Question: Is it possible to search a JOB by the code it executes?
I.E. I want to find the JOB that launches a certain stored procedure.
Is there a query to do it?

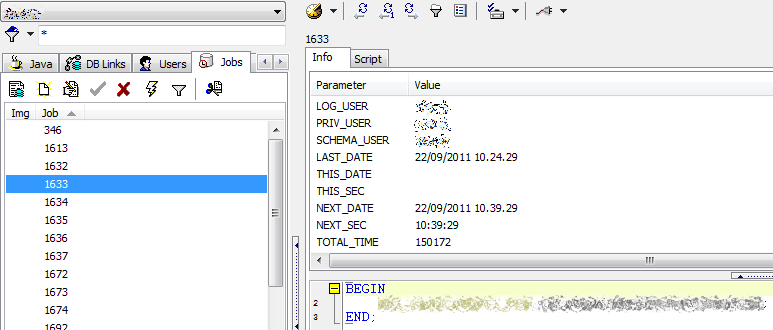
Answer: Try using the all_dependencies view.
'''
select * from all_dependencies where referenced_name = 'YOUR_STORED_PROC';
'''